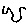
Label: zigzag